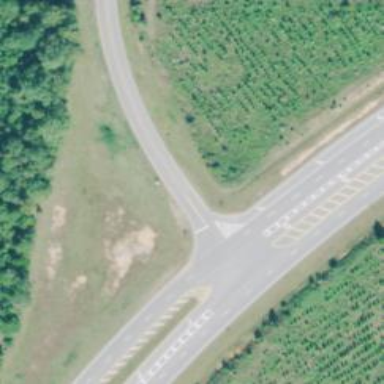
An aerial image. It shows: Stop road.